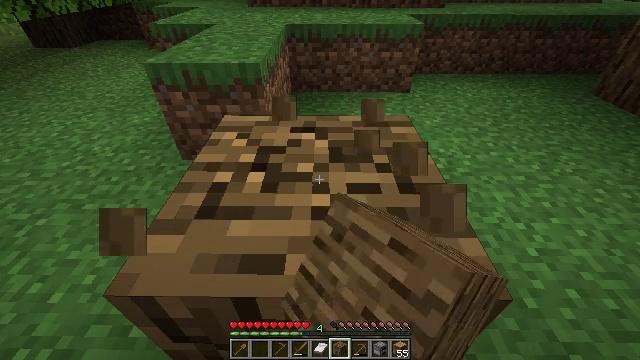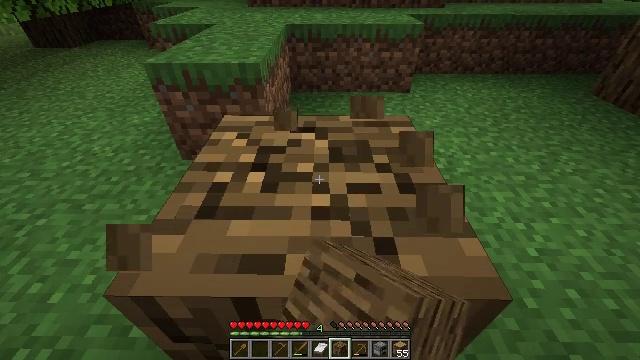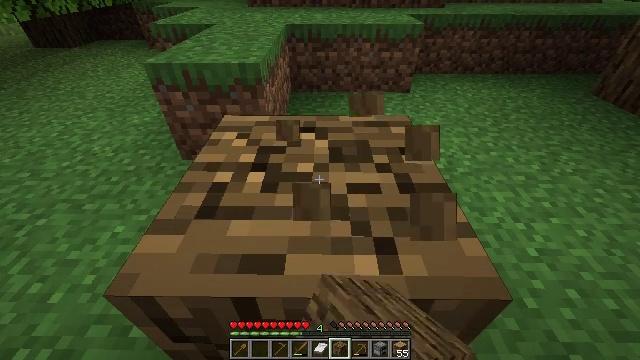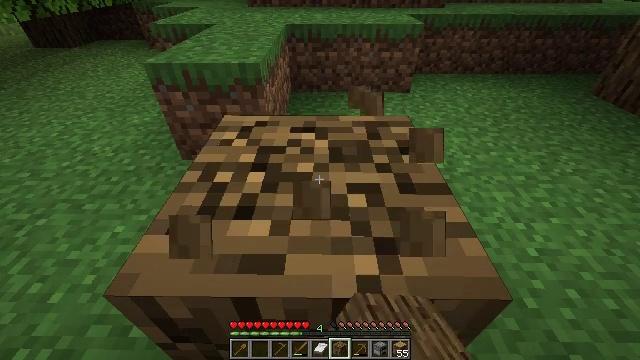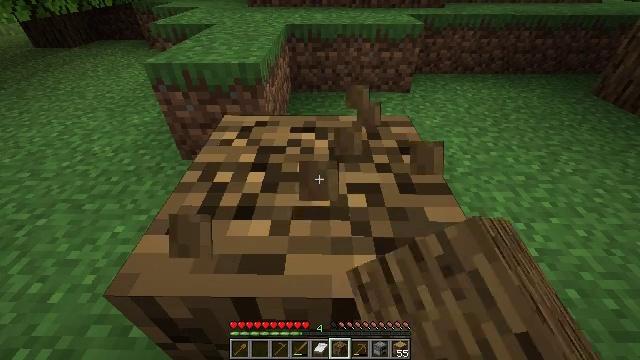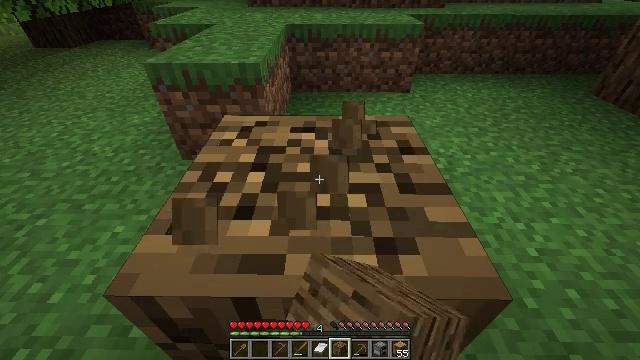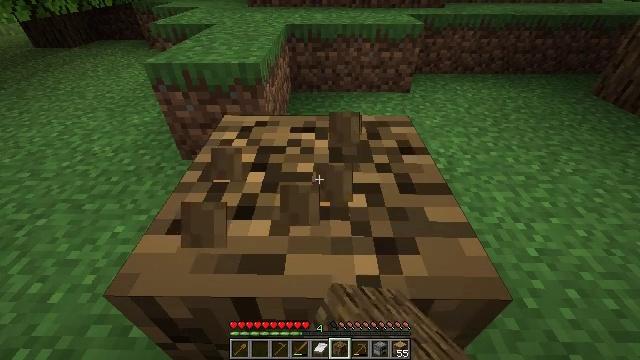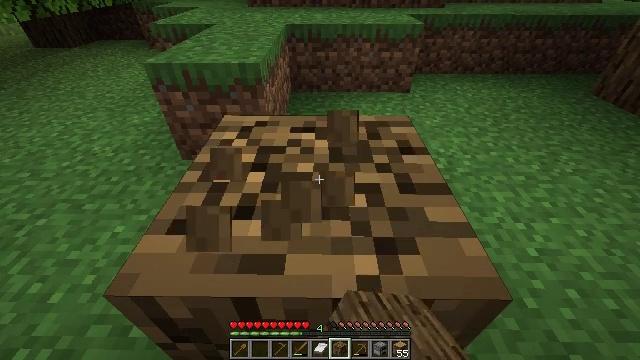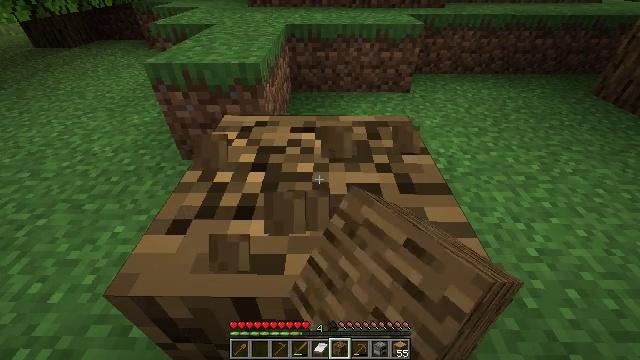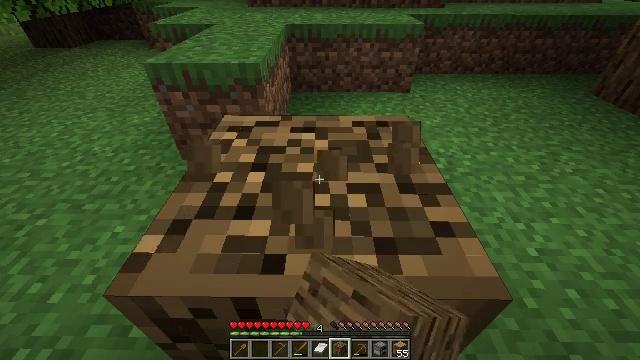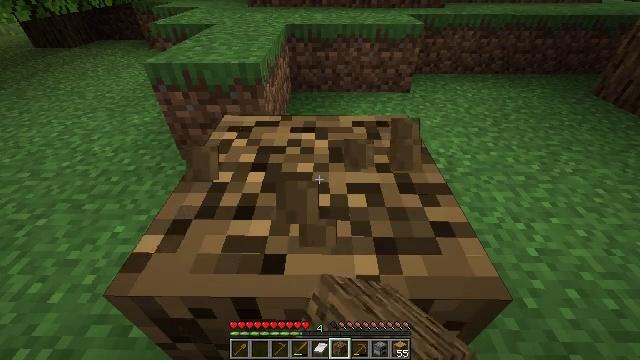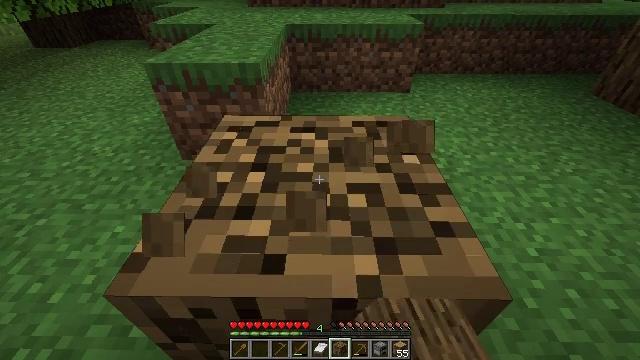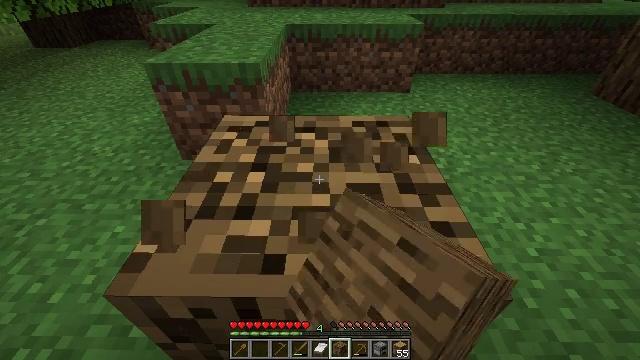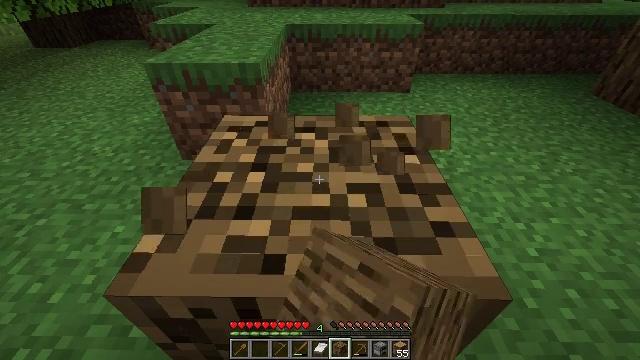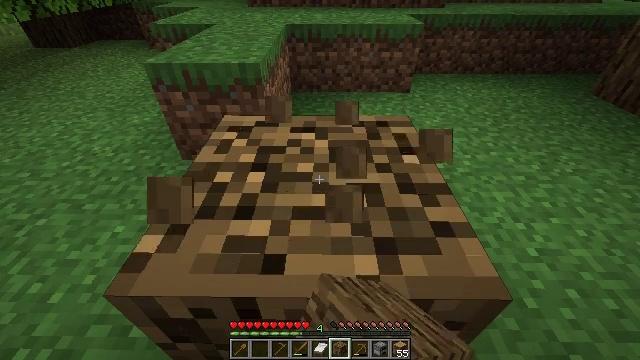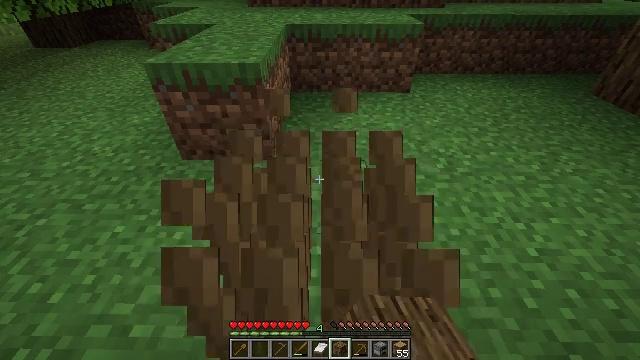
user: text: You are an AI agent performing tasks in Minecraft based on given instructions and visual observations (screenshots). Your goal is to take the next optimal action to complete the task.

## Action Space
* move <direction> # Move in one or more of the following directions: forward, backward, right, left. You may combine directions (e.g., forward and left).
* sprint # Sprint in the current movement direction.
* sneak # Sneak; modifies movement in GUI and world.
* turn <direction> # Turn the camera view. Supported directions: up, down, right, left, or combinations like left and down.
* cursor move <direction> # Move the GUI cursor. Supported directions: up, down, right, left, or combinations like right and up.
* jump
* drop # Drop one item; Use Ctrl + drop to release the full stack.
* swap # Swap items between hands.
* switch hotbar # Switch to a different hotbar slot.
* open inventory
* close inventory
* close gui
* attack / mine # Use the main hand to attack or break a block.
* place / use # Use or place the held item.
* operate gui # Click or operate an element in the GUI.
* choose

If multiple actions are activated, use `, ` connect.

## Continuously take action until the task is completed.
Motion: motion action
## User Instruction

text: Gather oak wood by breaking it.
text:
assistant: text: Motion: attack / mine
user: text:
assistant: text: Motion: attack / mine
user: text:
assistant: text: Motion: attack / mine
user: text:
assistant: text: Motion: attack / mine
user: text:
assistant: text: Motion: attack / mine
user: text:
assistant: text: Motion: attack / mine
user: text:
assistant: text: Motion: attack / mine
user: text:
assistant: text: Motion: attack / mine
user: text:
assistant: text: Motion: attack / mine
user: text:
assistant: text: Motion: attack / mine
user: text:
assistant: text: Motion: attack / mine
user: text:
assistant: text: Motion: attack / mine
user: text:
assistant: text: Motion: attack / mine
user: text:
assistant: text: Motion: attack / mine
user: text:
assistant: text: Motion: attack / mine
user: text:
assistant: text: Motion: attack / mine
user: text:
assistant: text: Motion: attack / mine
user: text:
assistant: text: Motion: attack / mine
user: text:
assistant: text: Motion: attack / mine
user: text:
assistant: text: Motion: attack / mine